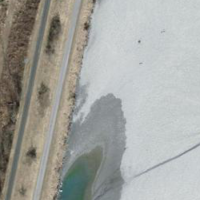
EUNIS habitat code: 47
Species observed at this site:
Corylus avellana